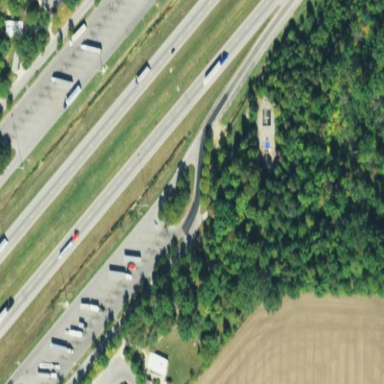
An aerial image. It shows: Rest area on the road.